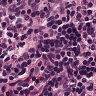
Metastatic tissue present: no